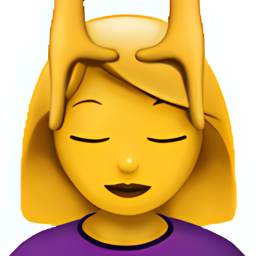
Name: face massage
Emoji: 💆
Group: People & Body
Sub-group: person-activity